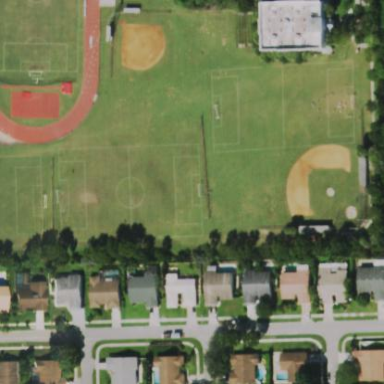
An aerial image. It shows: Soccer pitch for leisureland activities.